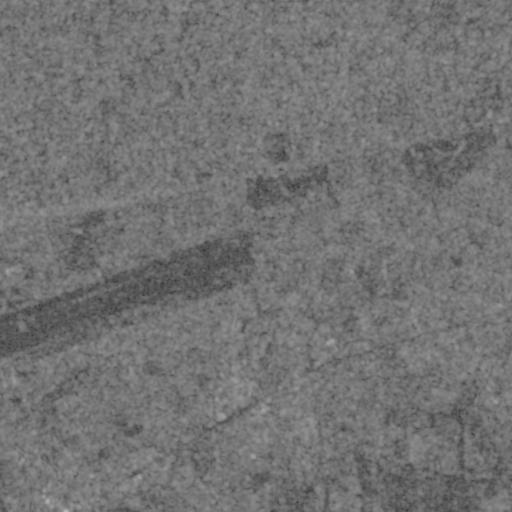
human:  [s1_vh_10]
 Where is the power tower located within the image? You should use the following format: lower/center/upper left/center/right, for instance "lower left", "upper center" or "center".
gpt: The power tower is located in the upper left of the image.
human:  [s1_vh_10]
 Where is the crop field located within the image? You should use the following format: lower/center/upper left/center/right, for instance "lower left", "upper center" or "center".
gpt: There is no crop field in the image.

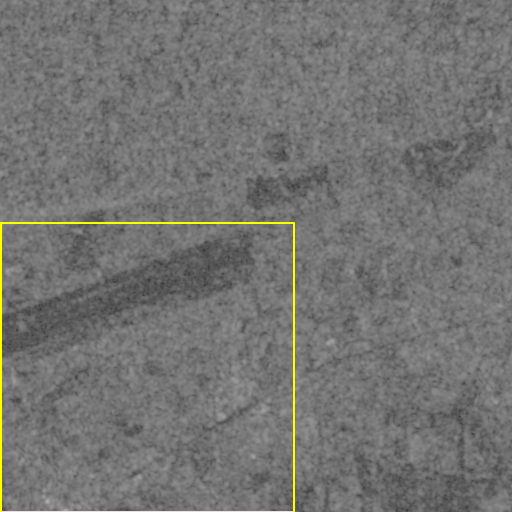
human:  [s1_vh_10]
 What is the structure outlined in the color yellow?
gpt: The structure outlined in yellow is an airport.
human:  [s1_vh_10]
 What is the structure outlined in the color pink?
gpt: There is no pink outline.